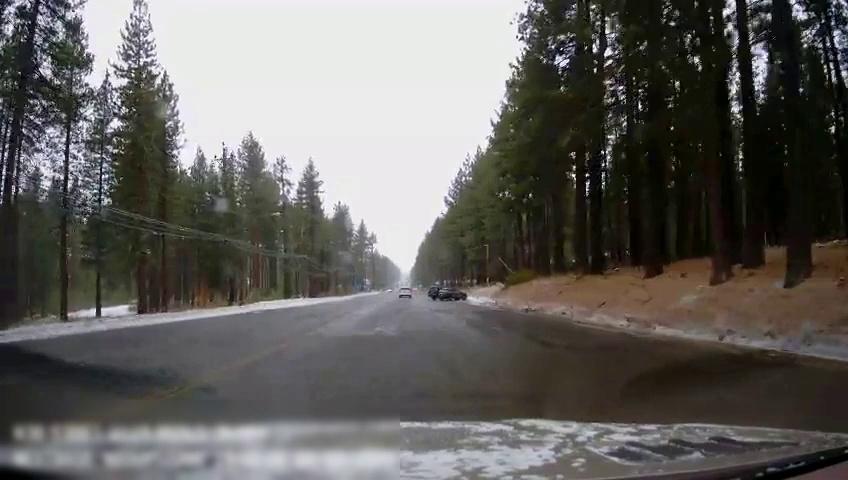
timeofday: Day
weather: Snowy
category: Drivable Space
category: Vehicles | Van
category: Vehicles | Car
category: Vehicles | SUV